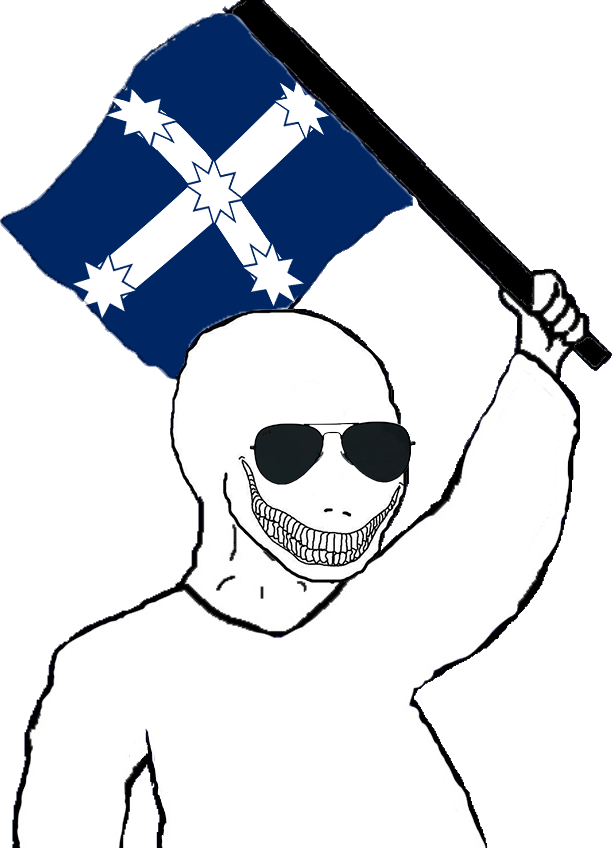
Label: 5_Oomer